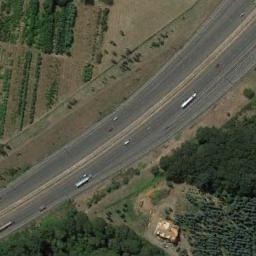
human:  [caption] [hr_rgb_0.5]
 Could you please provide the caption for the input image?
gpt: The trees cast their shadows on the highway .

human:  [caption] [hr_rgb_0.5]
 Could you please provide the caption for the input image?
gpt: The freeway is between the bare land and some trees .

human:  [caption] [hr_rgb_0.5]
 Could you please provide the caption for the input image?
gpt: A freeway with a small bend is a farmland on one side and on the other side are some trees and a house .

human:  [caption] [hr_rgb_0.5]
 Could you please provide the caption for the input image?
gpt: There are large areas of brown and green mixed farmland around the freeway, And there are several cars on the freeway .

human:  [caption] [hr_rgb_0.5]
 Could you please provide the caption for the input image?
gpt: There are some brown bare land and bushes beside the freeway .